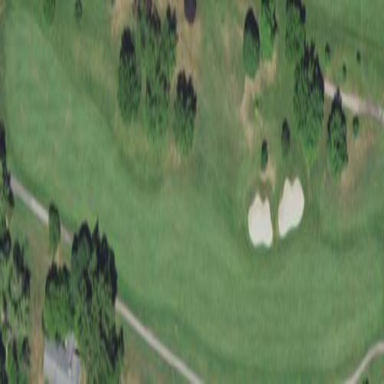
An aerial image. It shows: Golf fairway in the image.